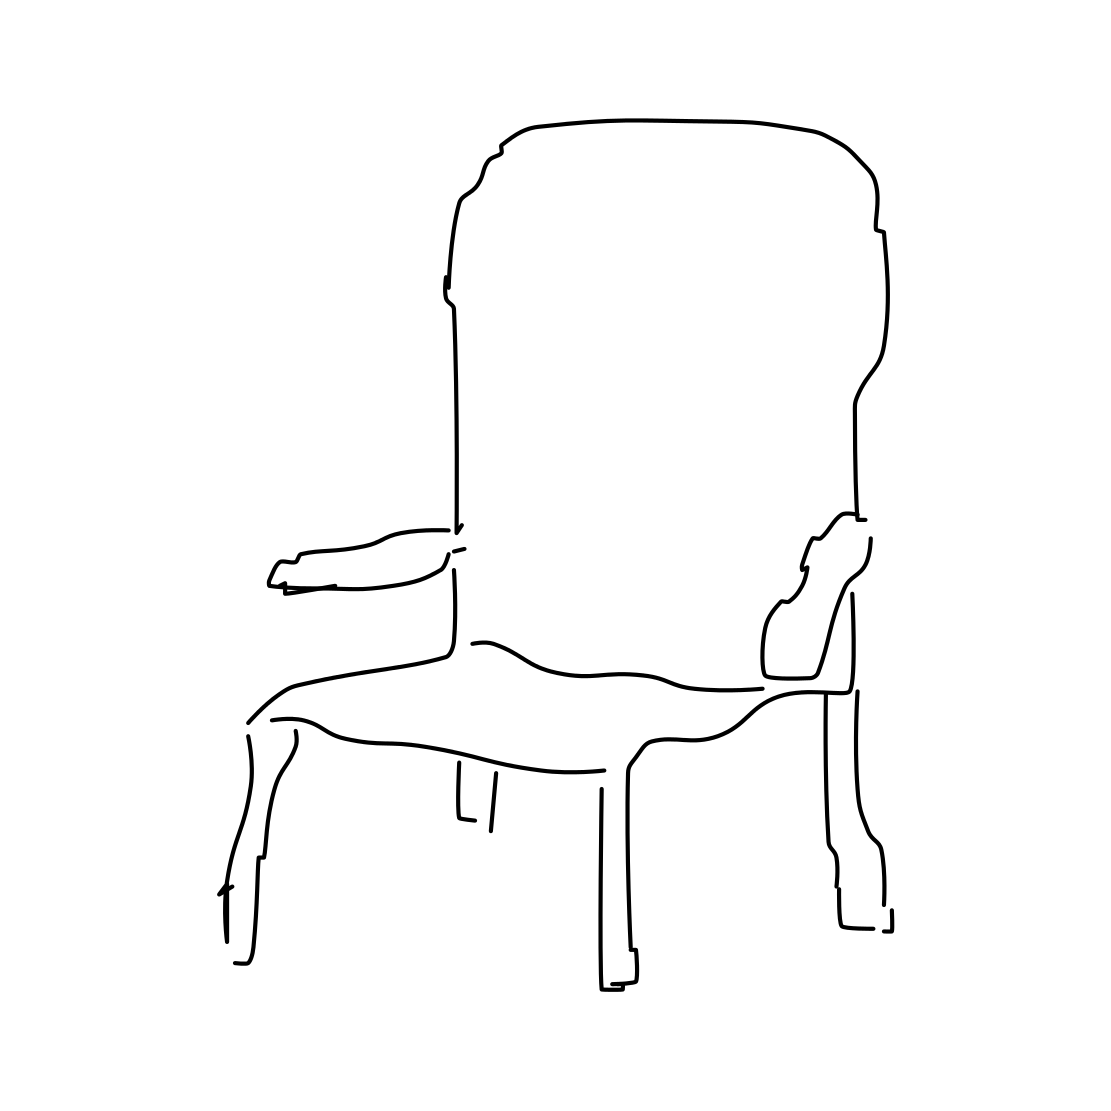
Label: armchair